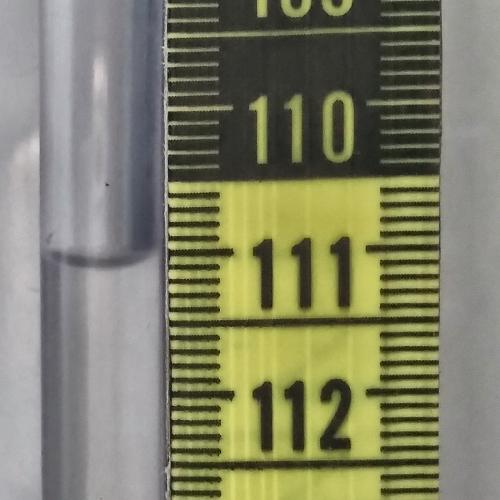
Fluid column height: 111.0 cm